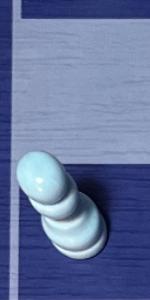
Label: Pawn_White